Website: home-depot
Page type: customer-info-address
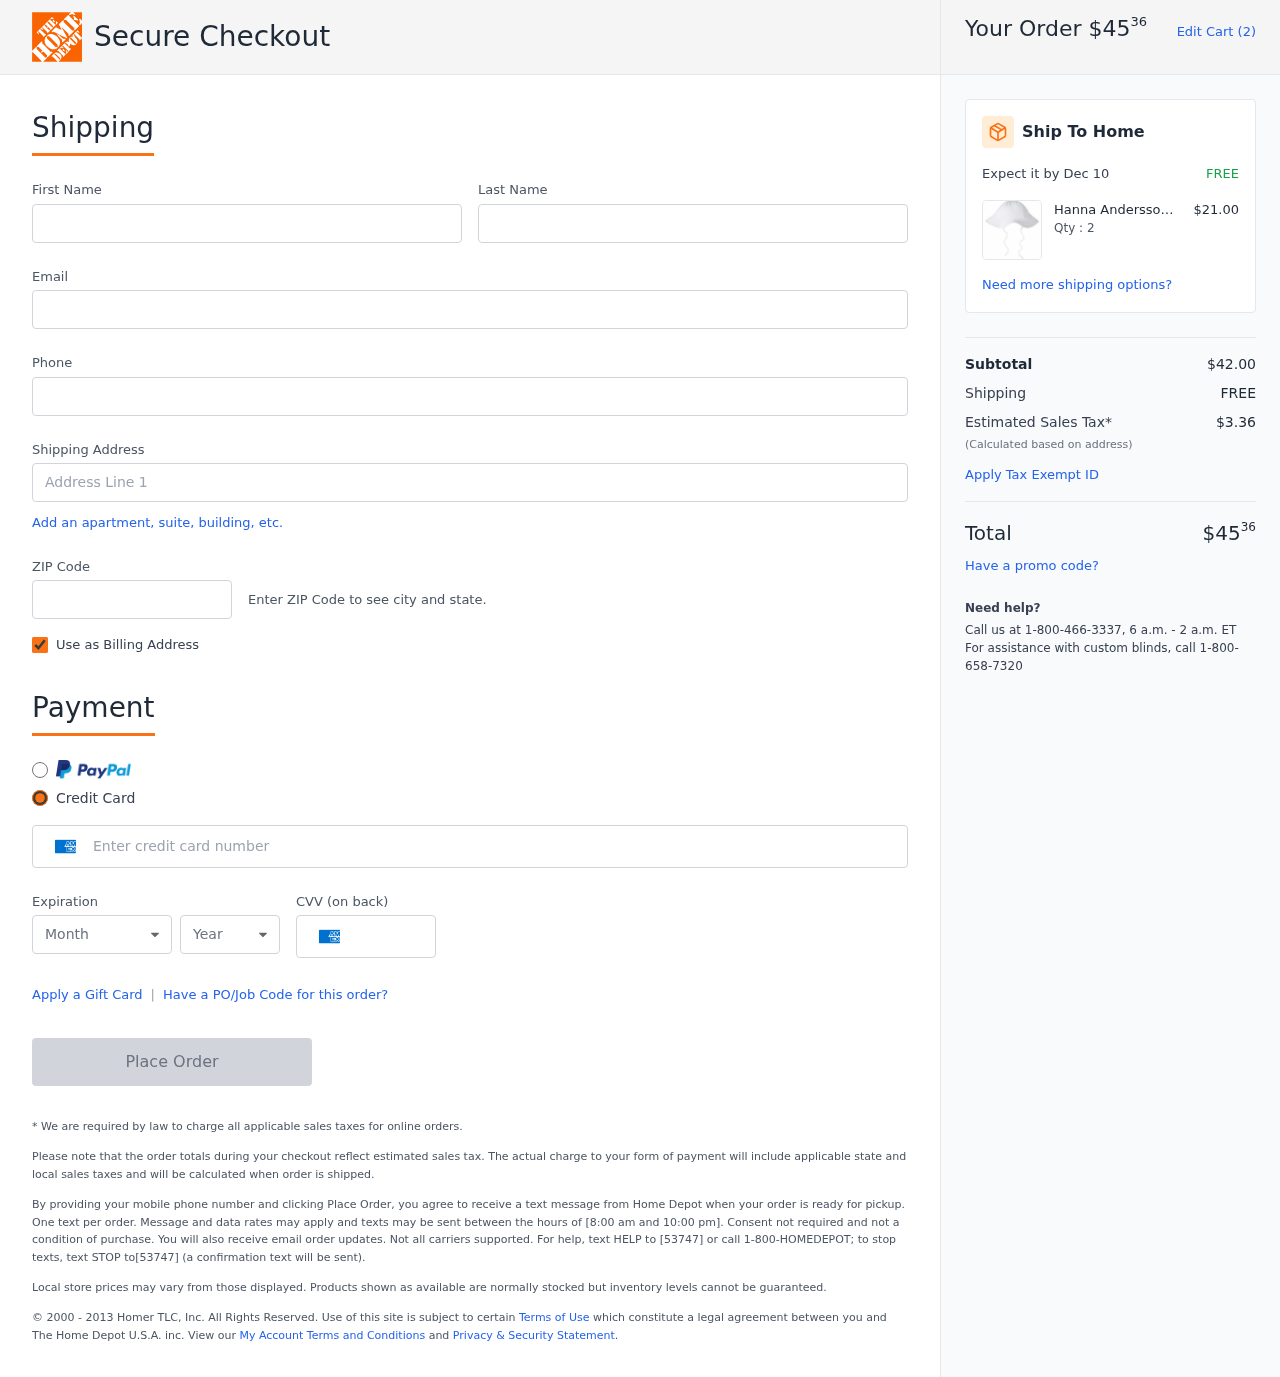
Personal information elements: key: PII_CARD_CVV
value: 2923
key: PII_CARD_EXPIRY_MONTH
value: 04
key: PII_CARD_EXPIRY_YEAR
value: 29
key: PII_CARD_NUMBER
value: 3488 1462 6923 572
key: PII_EMAIL
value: justin.bailey@yahoo.com
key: PII_FIRSTNAME
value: Justin
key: PII_LASTNAME
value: Bailey
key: PII_PHONE
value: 5174458589
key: PII_POSTCODE
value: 67127
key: PII_STREET
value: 74583 Charles Land Apt. 532
Product elements: key: PRODUCT1_BRAND
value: Hanna Andersson
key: PRODUCT1_NAME
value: Moon and Back by Hanna Andersson Infant and Toddler Sun Hat White 1-3 Years
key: PRODUCT1_NAME
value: Moon and Back by Han...
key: PRODUCT1_PRICE
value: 21
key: PRODUCT1_QUANTITY
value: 2
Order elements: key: ORDER_TOTAL
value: $4536
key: ORDER_NUM_ITEMS
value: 2
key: ORDER_DELIVERY_DATE
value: Dec 10
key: ORDER_SUBTOTAL
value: $42.00
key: ORDER_SHIPPING_COST
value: FREE
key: ORDER_TAX
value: $3.36